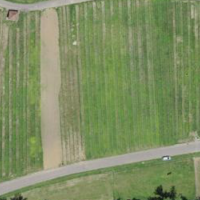
EUNIS habitat code: 25
Species observed at this site:
Anas platyrhynchos